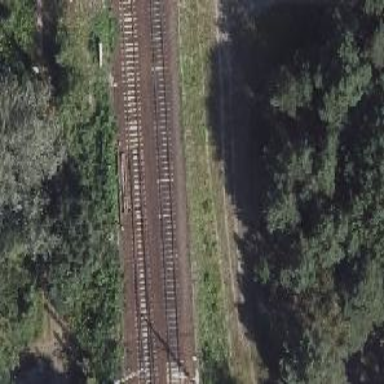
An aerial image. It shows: Railway track with contact line for electrification.